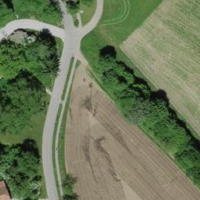
EUNIS habitat code: 25
Species observed at this site:
Symphoricarpos albus